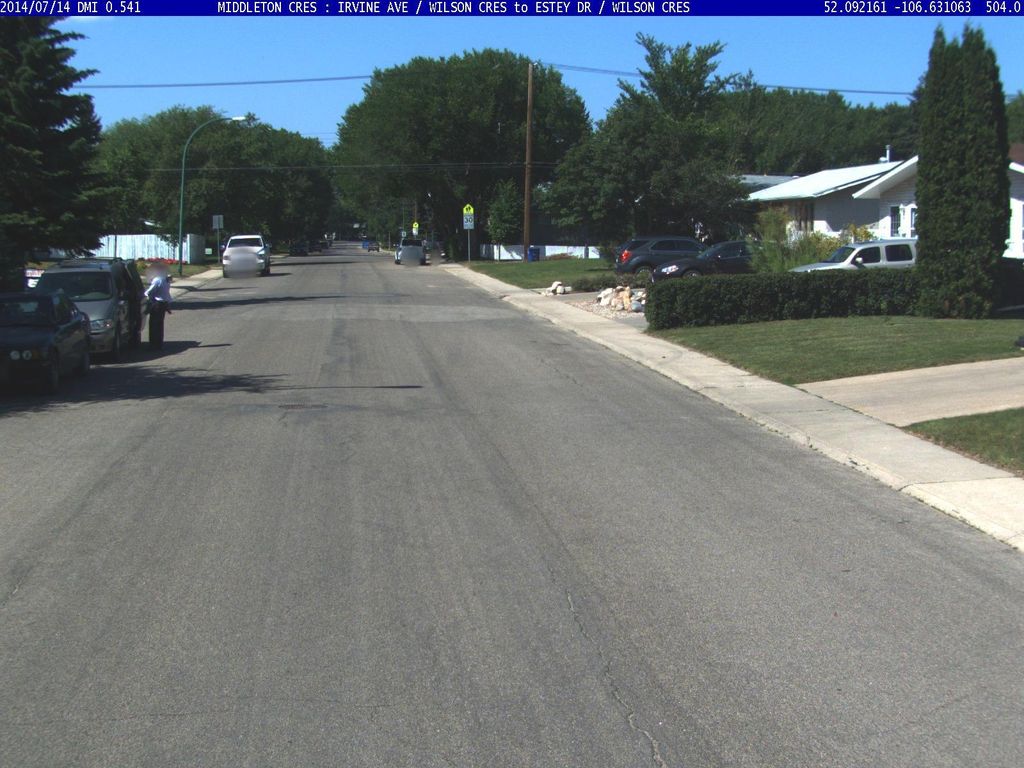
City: saskatoon